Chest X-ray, PA view. Patient: 51 years old, sex M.
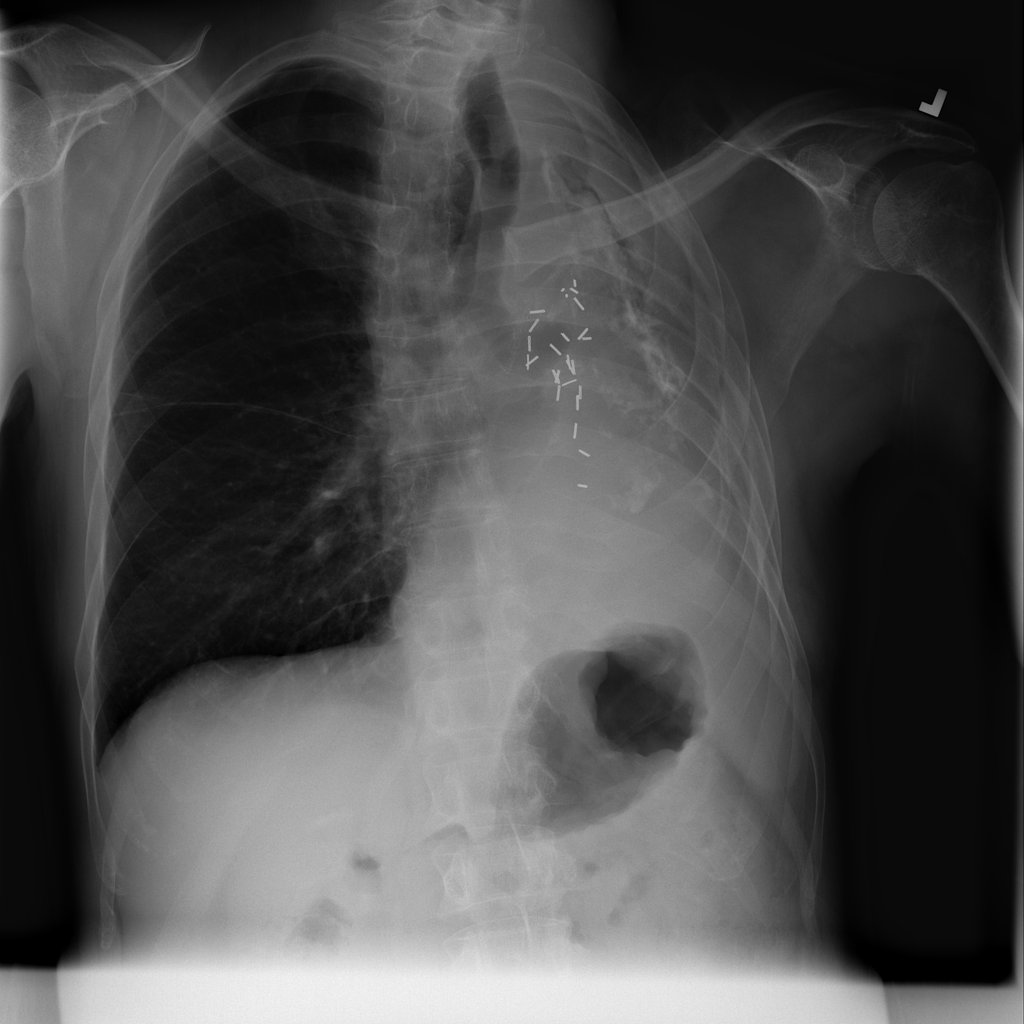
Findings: No Finding